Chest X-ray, AP view. Patient: 56 years old, sex F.
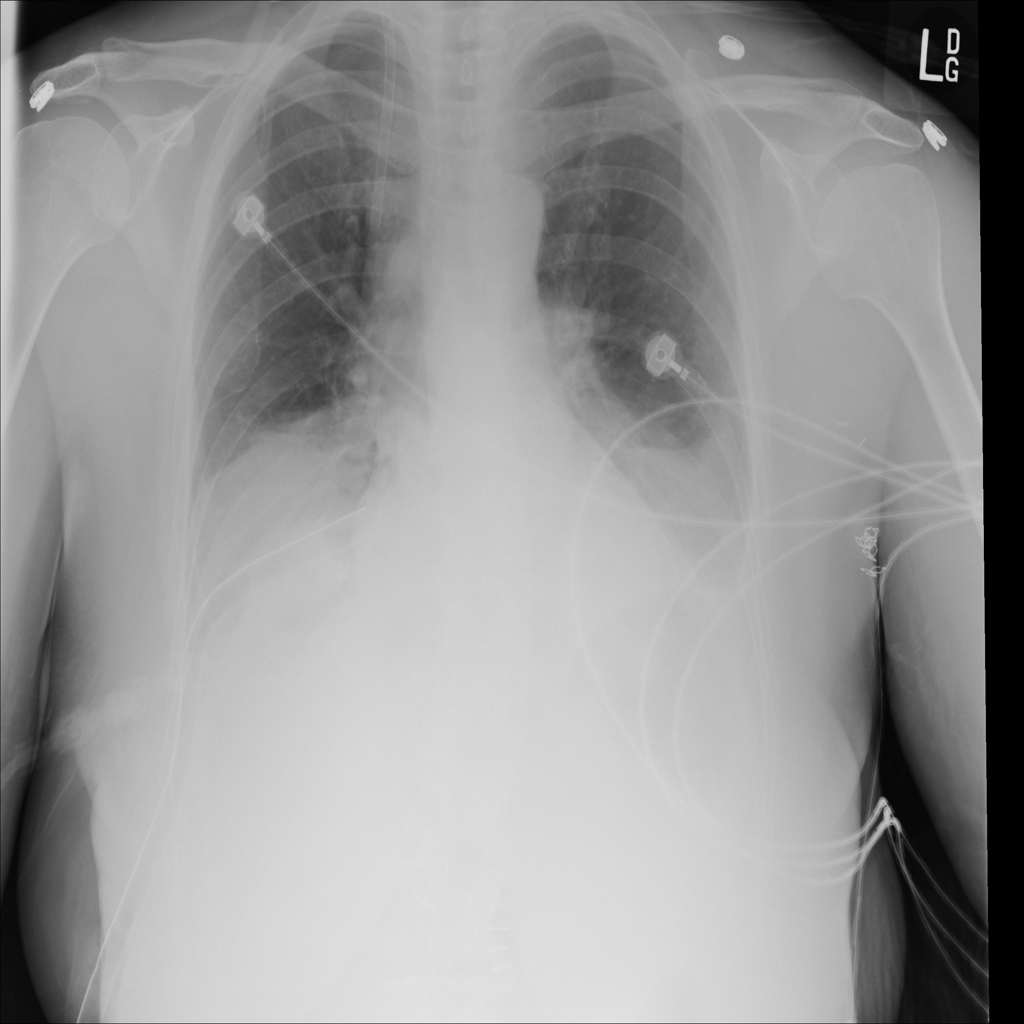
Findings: Effusion